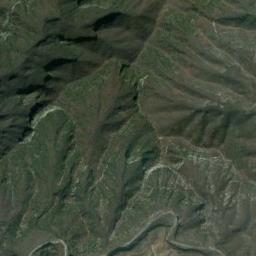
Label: mountain